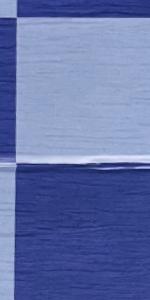
Label: Empty